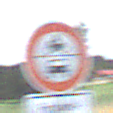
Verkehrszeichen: VerbotKraftfahrzeuge
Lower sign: BesondereFahrzeugeUndTransportgueter7
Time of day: Midday
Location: Outdoor (Nature)
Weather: PartlyCloudy
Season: NotSpecified
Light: Natural